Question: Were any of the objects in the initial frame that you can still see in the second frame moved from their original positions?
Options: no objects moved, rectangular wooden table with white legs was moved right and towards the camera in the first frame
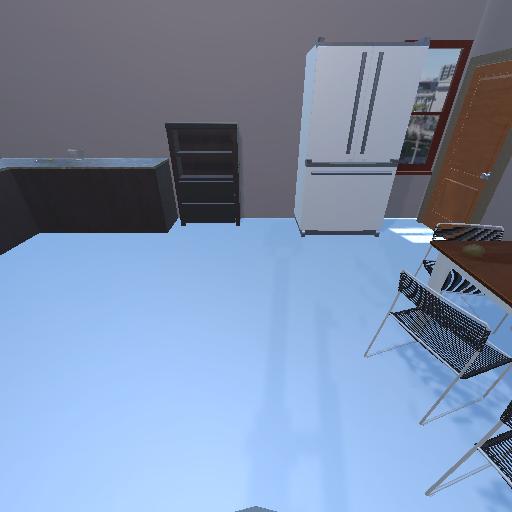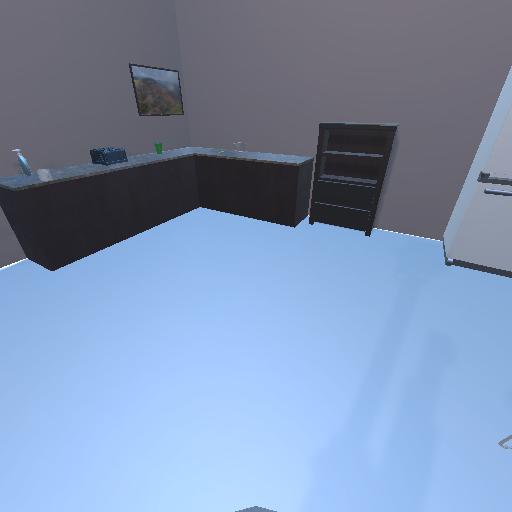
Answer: no objects moved